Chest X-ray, AP view. Patient: 39 years old, sex F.
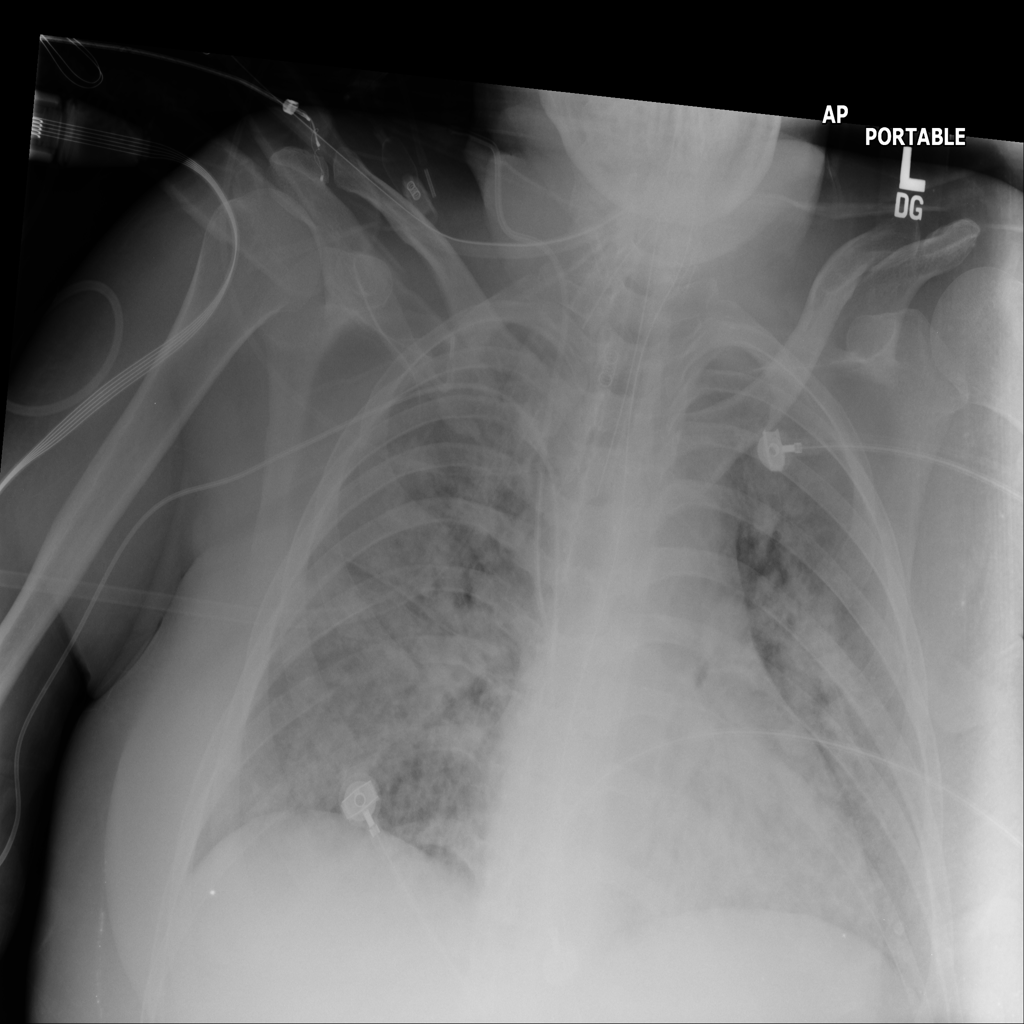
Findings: Edema